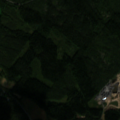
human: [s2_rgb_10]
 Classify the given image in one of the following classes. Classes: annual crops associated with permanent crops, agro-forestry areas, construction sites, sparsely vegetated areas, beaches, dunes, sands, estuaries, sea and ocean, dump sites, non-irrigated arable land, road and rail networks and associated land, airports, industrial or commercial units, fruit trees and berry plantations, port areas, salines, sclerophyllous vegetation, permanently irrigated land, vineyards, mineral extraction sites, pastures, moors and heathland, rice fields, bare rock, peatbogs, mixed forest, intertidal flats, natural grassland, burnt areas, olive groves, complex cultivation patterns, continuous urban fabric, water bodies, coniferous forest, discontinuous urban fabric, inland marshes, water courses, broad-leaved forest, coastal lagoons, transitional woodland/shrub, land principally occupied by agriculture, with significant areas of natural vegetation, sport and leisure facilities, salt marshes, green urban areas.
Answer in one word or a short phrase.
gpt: land principally occupied by agriculture, with significant areas of natural vegetation, coniferous forest, mixed forest, transitional woodland/shrub